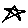
Label: star